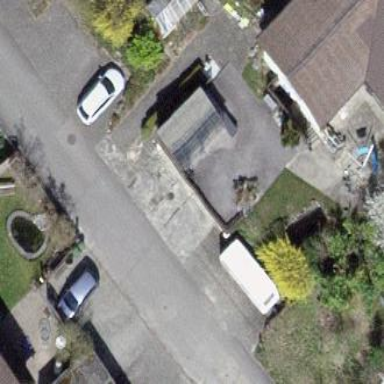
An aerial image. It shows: Garage.